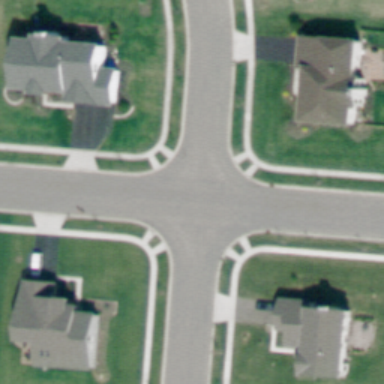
There are four house intersections in every corner .